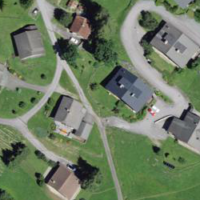
EUNIS habitat code: 55
Species observed at this site:
Silene acaulis